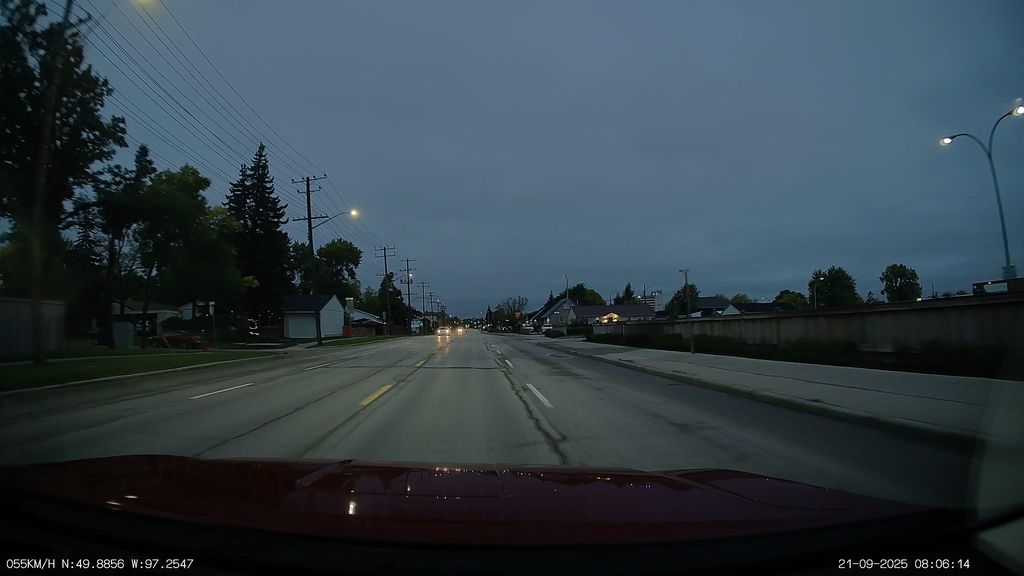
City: winnipeg